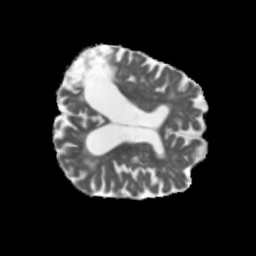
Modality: MD
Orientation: axial
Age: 66
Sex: female
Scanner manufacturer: siemens
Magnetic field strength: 3 T
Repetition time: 5.47 s
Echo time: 0.0854 s